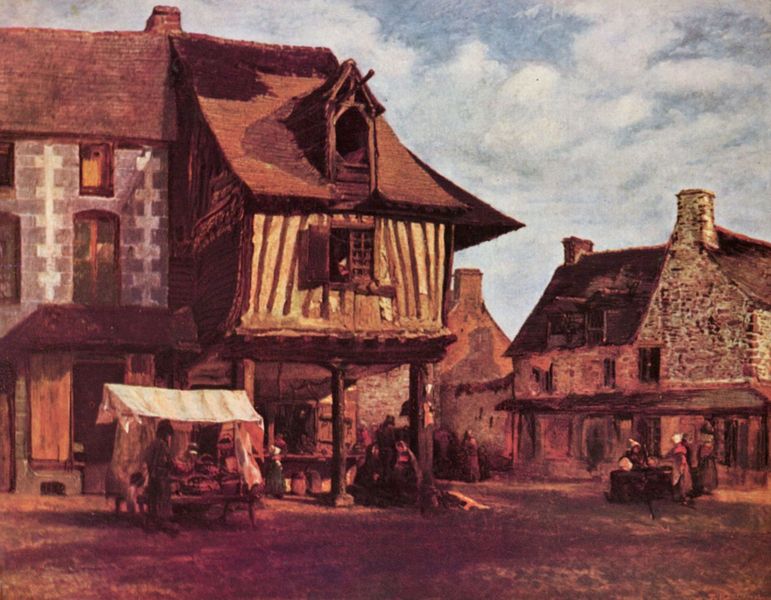
Titel: Markt in der Normandie
Künstler: Théodore Rousseau
Standort: Sankt Petersburg
Institution: Eremitage
Schlagwörter: blau, dunkel, gemälde, himmel, mann, schatten, weiß, wolken, frauen, menschen, ocker, sand, stadt, abend, braun, fenster, frankreich, frau, grau, hell, holz, hut, kleid, licht, männer, schwarz, strasse, stützen, säule, säulen, tür, ölbild, dach, gebäude, haus, rot, tuch, weg, wolke, haube, malerei, alt, arm, mensch, stein, steine, holland, häuser, morgen, stamm, sonne, land, mantel, tücher, händler, kaufmann, personen, england, schräg, bauern, brunnen, fensterläden, genre, handel, kamin, kamine, schornstein, vorbau, gemüse, schürze, fassade, ort, pflaster, arbeiten, körbe, leer, dorf, dächer, giebel, mauer, schornsteine, tag, backstein, idylle, kleinstadt, laden, markt, platz, vasen, menschenleer, bauer, wände, erker, fensterladen, truhe, offen, verkauf, scheune, stockwerk, kran, detailliert, einkaufen, stand, verkaufsstand, kauf, stelzen, fass, hauben, gemäuer, ländlich, mauern, mittelalter, bran, strassen, rötlich, fachwerk, fachwerkhaus, schräge, marktplatz, gaube, kaufen, freundlich, verkaufen, vordach, gefäße, armut, vordächer, schief, träger, marktstand, holzbalken, schindeln, steinhaus, luke, speicher, markise, dorfplatz, vormittag, stempen, dachgiebel, gaupe, marktstände, schronsteine, holzfachwerk, handeln, mittelater, waren, bohle, bude, steinsichtig, hausecke, waschfrauen, bachstein, krämer, englad, pfahlbau, dachlaube, heuschoer, holzsäulen, schorsteine, verkaufstand, schuh, wenige menschen